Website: apple-inc
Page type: customer-info-address
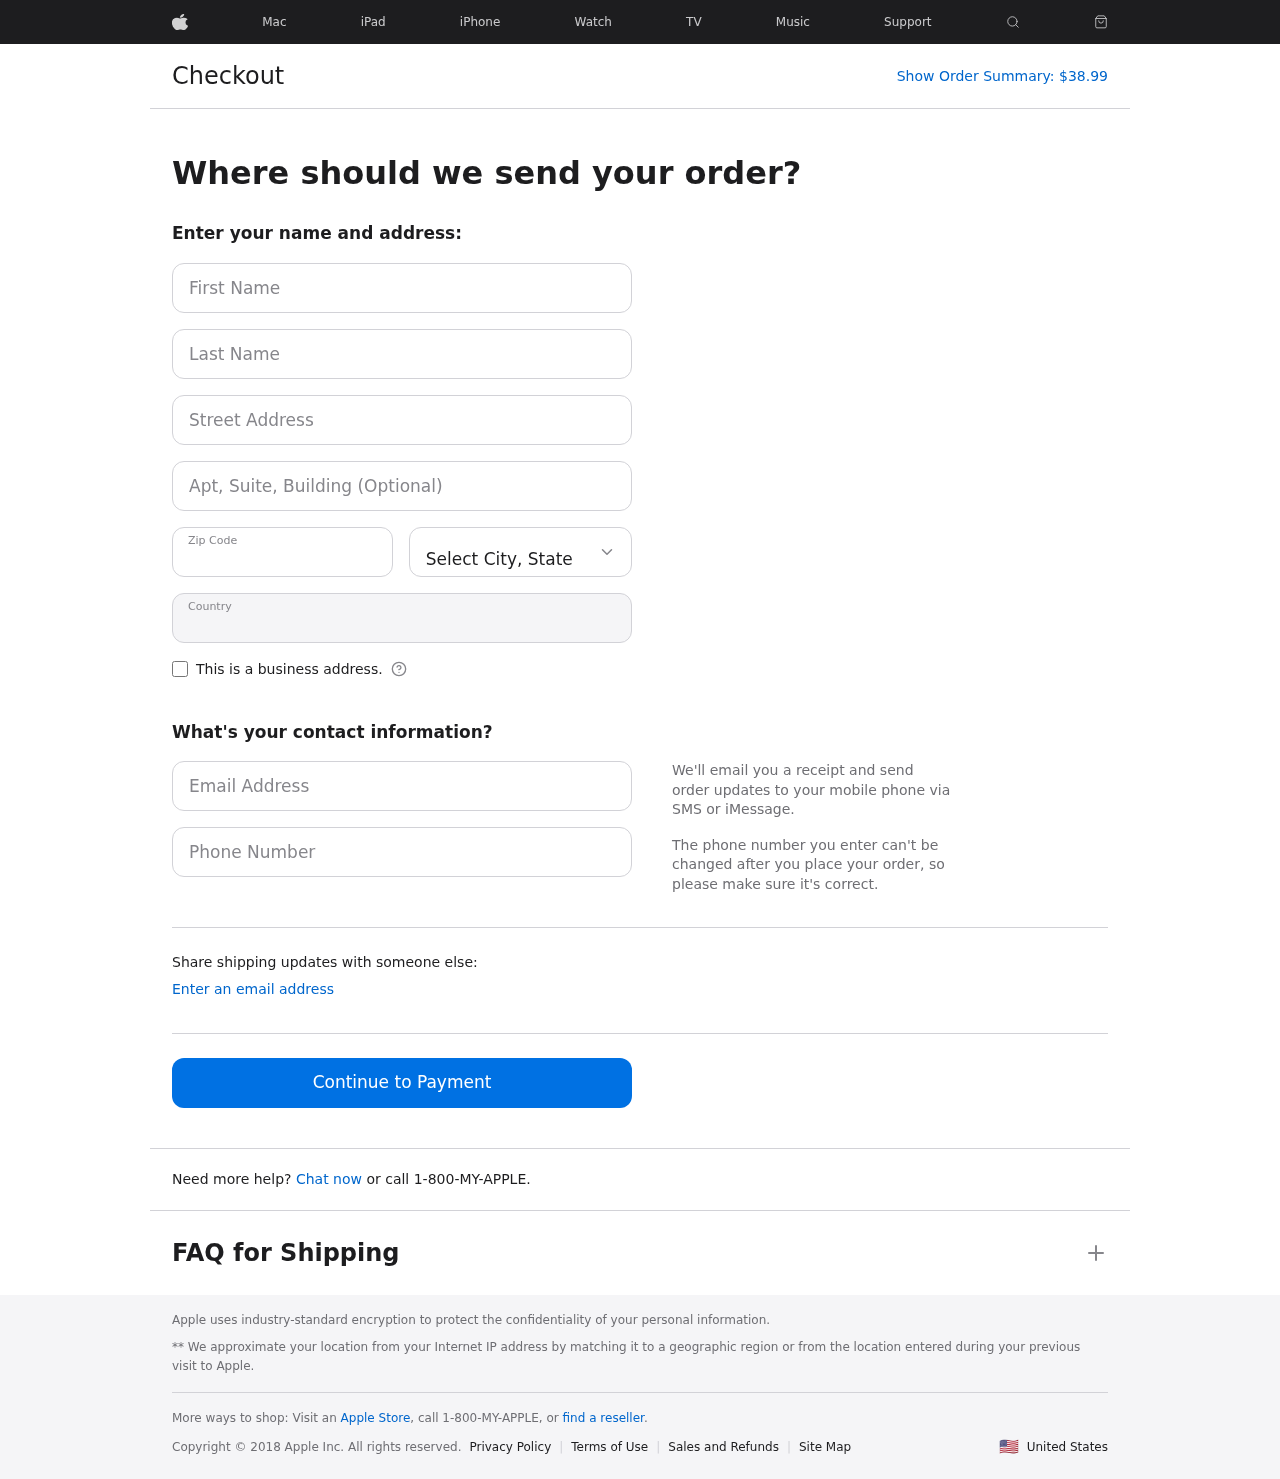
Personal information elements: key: PII_CITY_STATE
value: Lucaston, NM
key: PII_COUNTRY
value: United States
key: PII_EMAIL
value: sharon_young@gmail.com
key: PII_FIRSTNAME
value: Sharon
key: PII_LASTNAME
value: Young
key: PII_PHONE
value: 4284960876
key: PII_POSTCODE
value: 63245
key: PII_STREET
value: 3305 Mann Plaza
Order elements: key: ORDER_TOTAL
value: $38.99